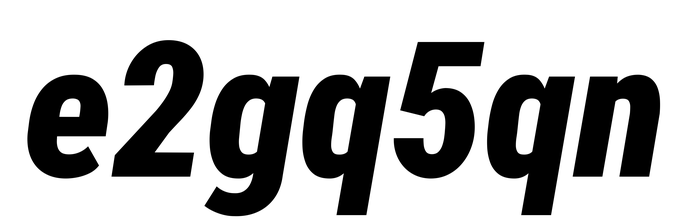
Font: Roboto-Italic_Condensed_Black_Italic